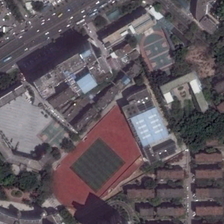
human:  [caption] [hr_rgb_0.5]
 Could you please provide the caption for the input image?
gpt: many buildings and some green trees are in a school with a playground and several basketball fields .

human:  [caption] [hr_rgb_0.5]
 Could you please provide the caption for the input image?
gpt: many buildings and some green trees are in a school with a playground and several basketball fields .

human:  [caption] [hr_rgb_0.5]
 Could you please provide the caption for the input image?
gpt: many buildings and some green trees are in a school with a playground and several basketball fields .

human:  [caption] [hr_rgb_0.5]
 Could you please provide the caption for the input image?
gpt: many buildings and some green trees are in a school with a playground and several basketball fields .

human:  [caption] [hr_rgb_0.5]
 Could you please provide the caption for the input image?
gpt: many buildings and some green trees are in a school with a playground and several basketball fields .